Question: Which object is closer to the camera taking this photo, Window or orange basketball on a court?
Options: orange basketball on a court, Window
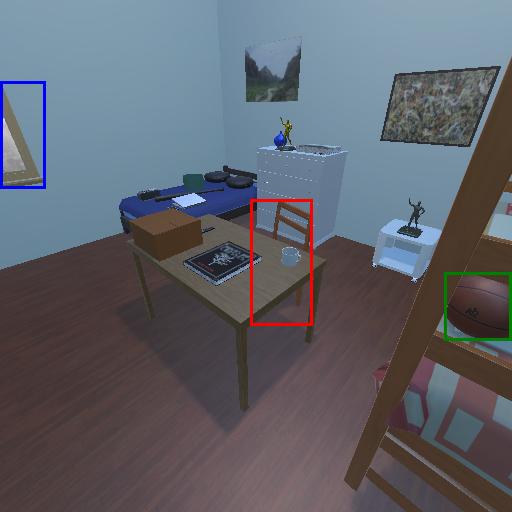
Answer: orange basketball on a court